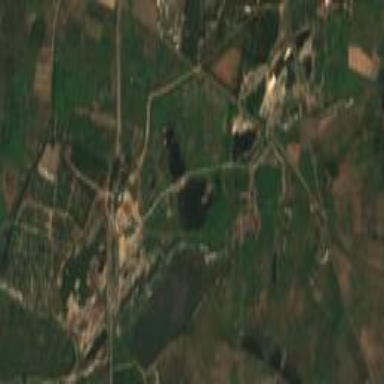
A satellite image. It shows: Quarry area.